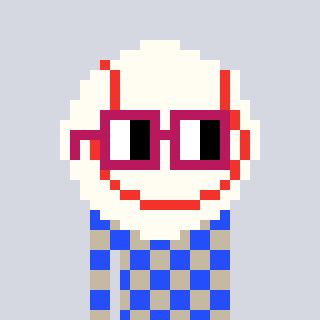
a pixel art character with square dark red glasses, a baseball ball-shaped head and a bege-colored body on a cool background